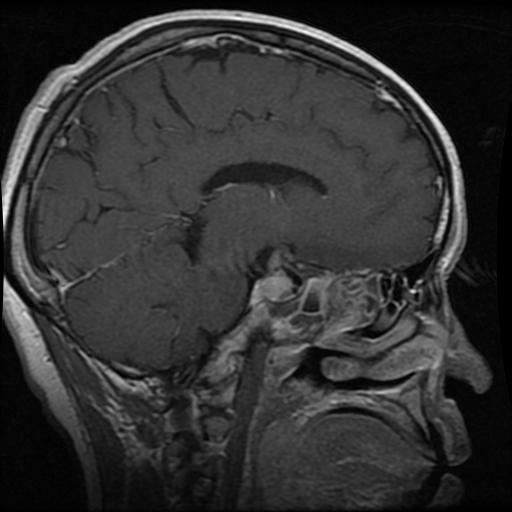
Label: pituitary